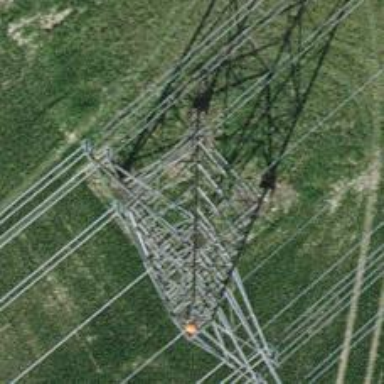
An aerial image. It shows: Power line with 8 cables. The wires are arranged as double-double-single.